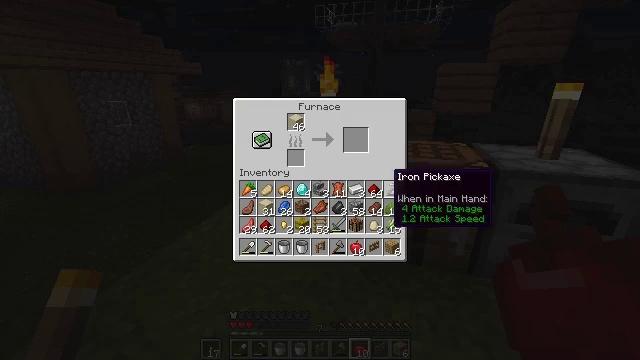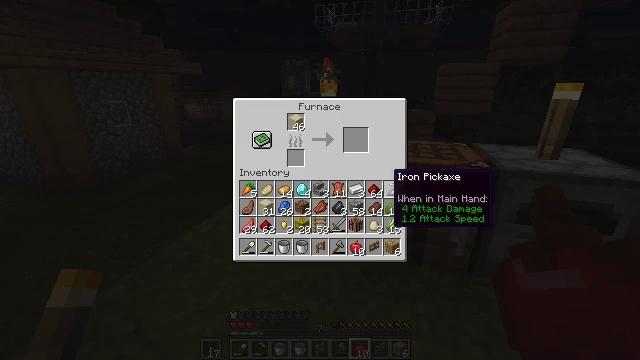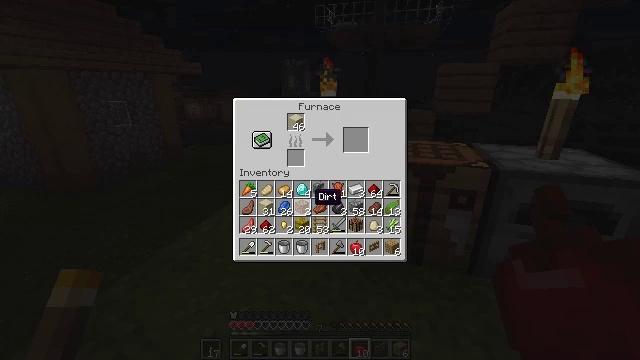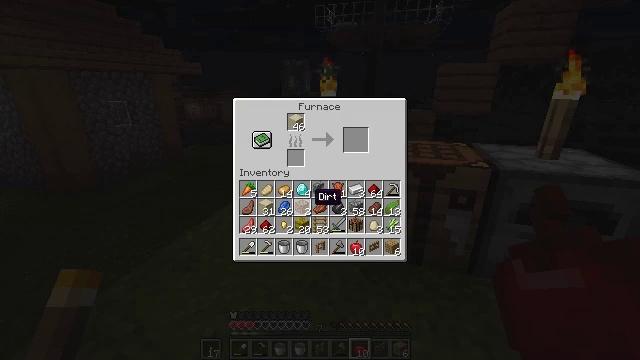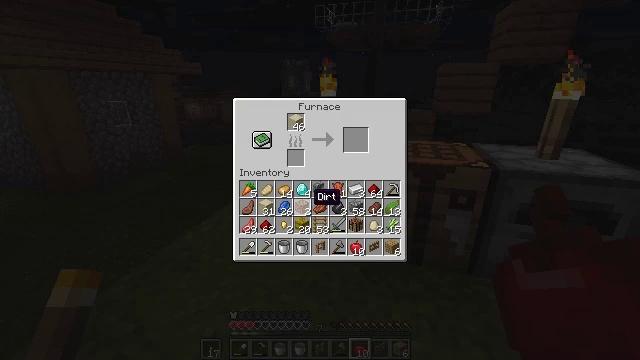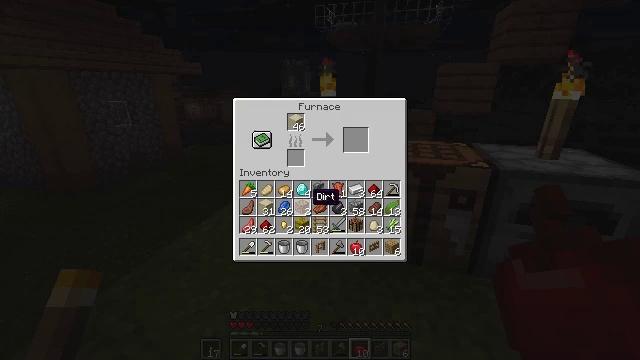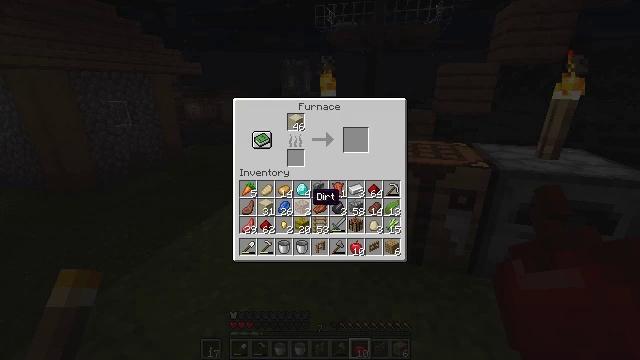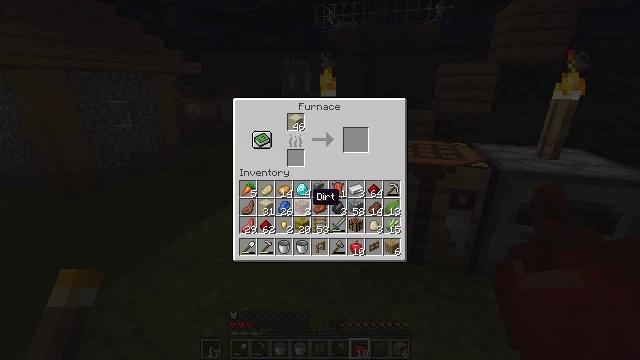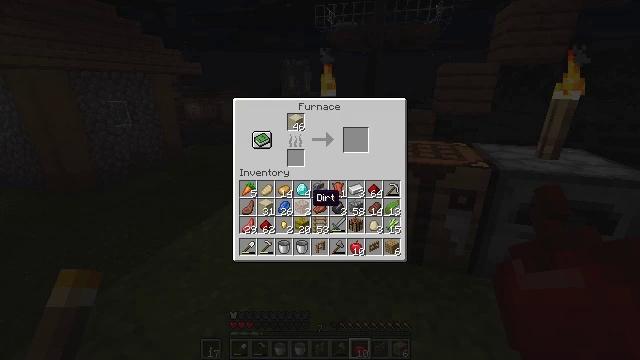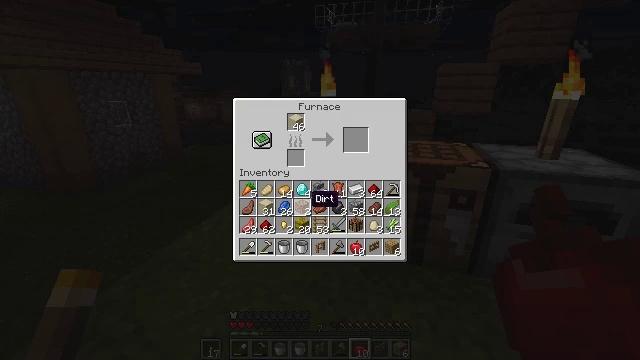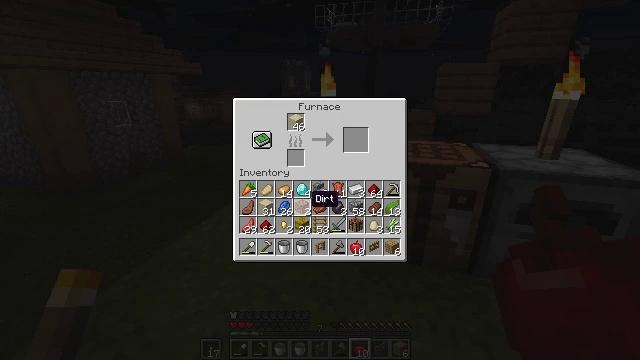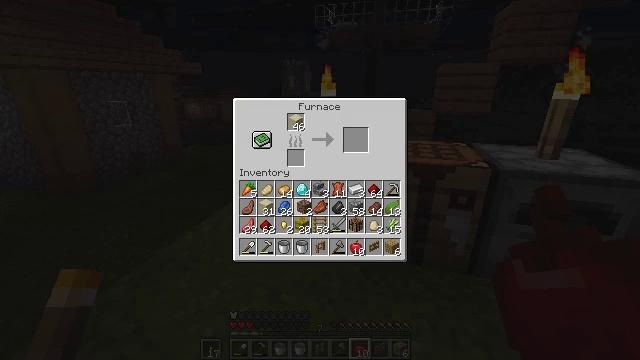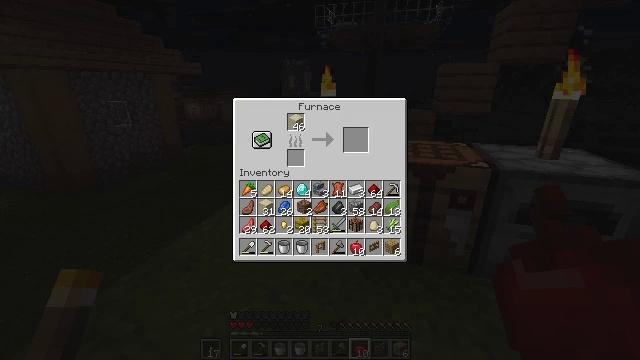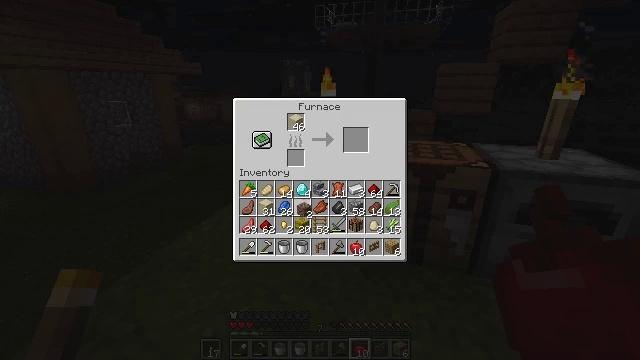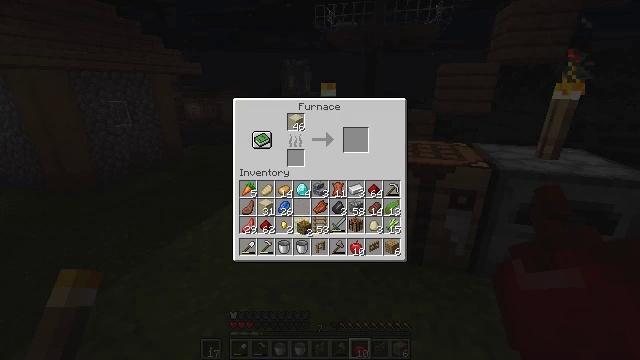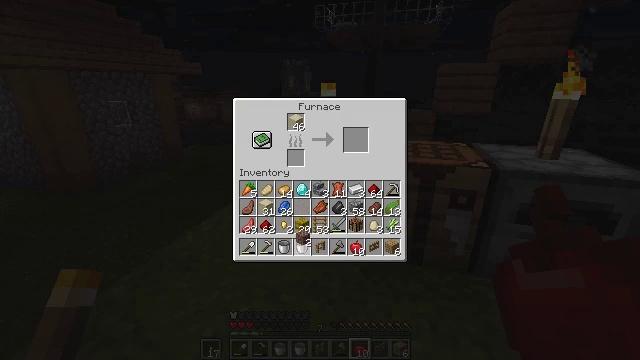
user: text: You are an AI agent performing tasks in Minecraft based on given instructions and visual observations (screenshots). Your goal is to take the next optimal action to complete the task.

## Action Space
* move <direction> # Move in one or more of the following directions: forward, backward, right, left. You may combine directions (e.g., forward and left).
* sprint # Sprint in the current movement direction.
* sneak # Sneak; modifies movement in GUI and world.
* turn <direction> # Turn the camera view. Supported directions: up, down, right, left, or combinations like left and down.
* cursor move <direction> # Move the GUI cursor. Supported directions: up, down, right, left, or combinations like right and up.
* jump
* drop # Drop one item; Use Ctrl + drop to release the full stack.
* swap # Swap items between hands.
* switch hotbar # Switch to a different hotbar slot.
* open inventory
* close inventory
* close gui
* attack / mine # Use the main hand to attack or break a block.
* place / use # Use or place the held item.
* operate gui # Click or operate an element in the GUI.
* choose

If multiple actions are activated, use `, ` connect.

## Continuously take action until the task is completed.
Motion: motion action
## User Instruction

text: Drop an egg.
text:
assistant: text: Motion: open gui
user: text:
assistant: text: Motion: cursor move left and down
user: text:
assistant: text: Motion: no_op
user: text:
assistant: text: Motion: no_op
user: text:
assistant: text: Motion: no_op
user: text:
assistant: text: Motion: no_op
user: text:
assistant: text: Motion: no_op
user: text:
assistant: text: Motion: no_op
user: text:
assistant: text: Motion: no_op
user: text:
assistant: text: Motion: no_op
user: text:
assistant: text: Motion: operate gui
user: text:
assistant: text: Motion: operate gui
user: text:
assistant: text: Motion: no_op
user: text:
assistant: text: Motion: cursor move down
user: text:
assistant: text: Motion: cursor move down
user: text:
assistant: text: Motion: no_op
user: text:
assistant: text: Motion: no_op
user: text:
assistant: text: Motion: no_op
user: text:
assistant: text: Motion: no_op
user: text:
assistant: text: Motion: no_op
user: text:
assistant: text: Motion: no_op
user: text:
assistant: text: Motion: operate gui
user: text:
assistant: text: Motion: operate gui
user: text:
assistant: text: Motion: operate gui
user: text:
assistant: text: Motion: no_op
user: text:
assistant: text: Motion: no_op
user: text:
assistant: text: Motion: no_op
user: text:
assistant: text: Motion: cursor move up
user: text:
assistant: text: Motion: no_op
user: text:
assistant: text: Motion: no_op